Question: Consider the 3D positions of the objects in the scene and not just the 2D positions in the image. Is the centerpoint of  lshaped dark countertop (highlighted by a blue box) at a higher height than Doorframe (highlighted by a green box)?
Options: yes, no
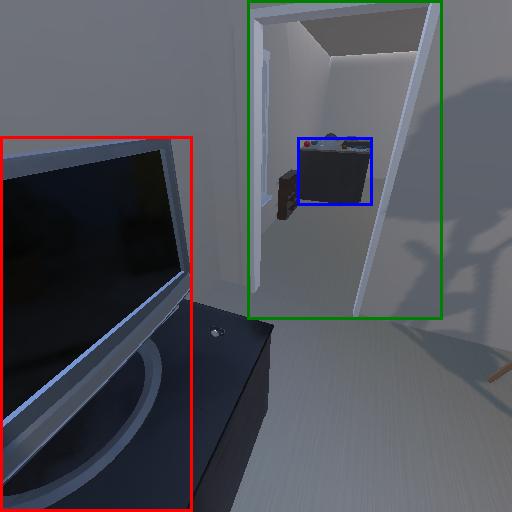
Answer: yes